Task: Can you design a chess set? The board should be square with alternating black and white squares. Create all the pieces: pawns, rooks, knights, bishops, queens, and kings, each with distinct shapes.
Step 545:
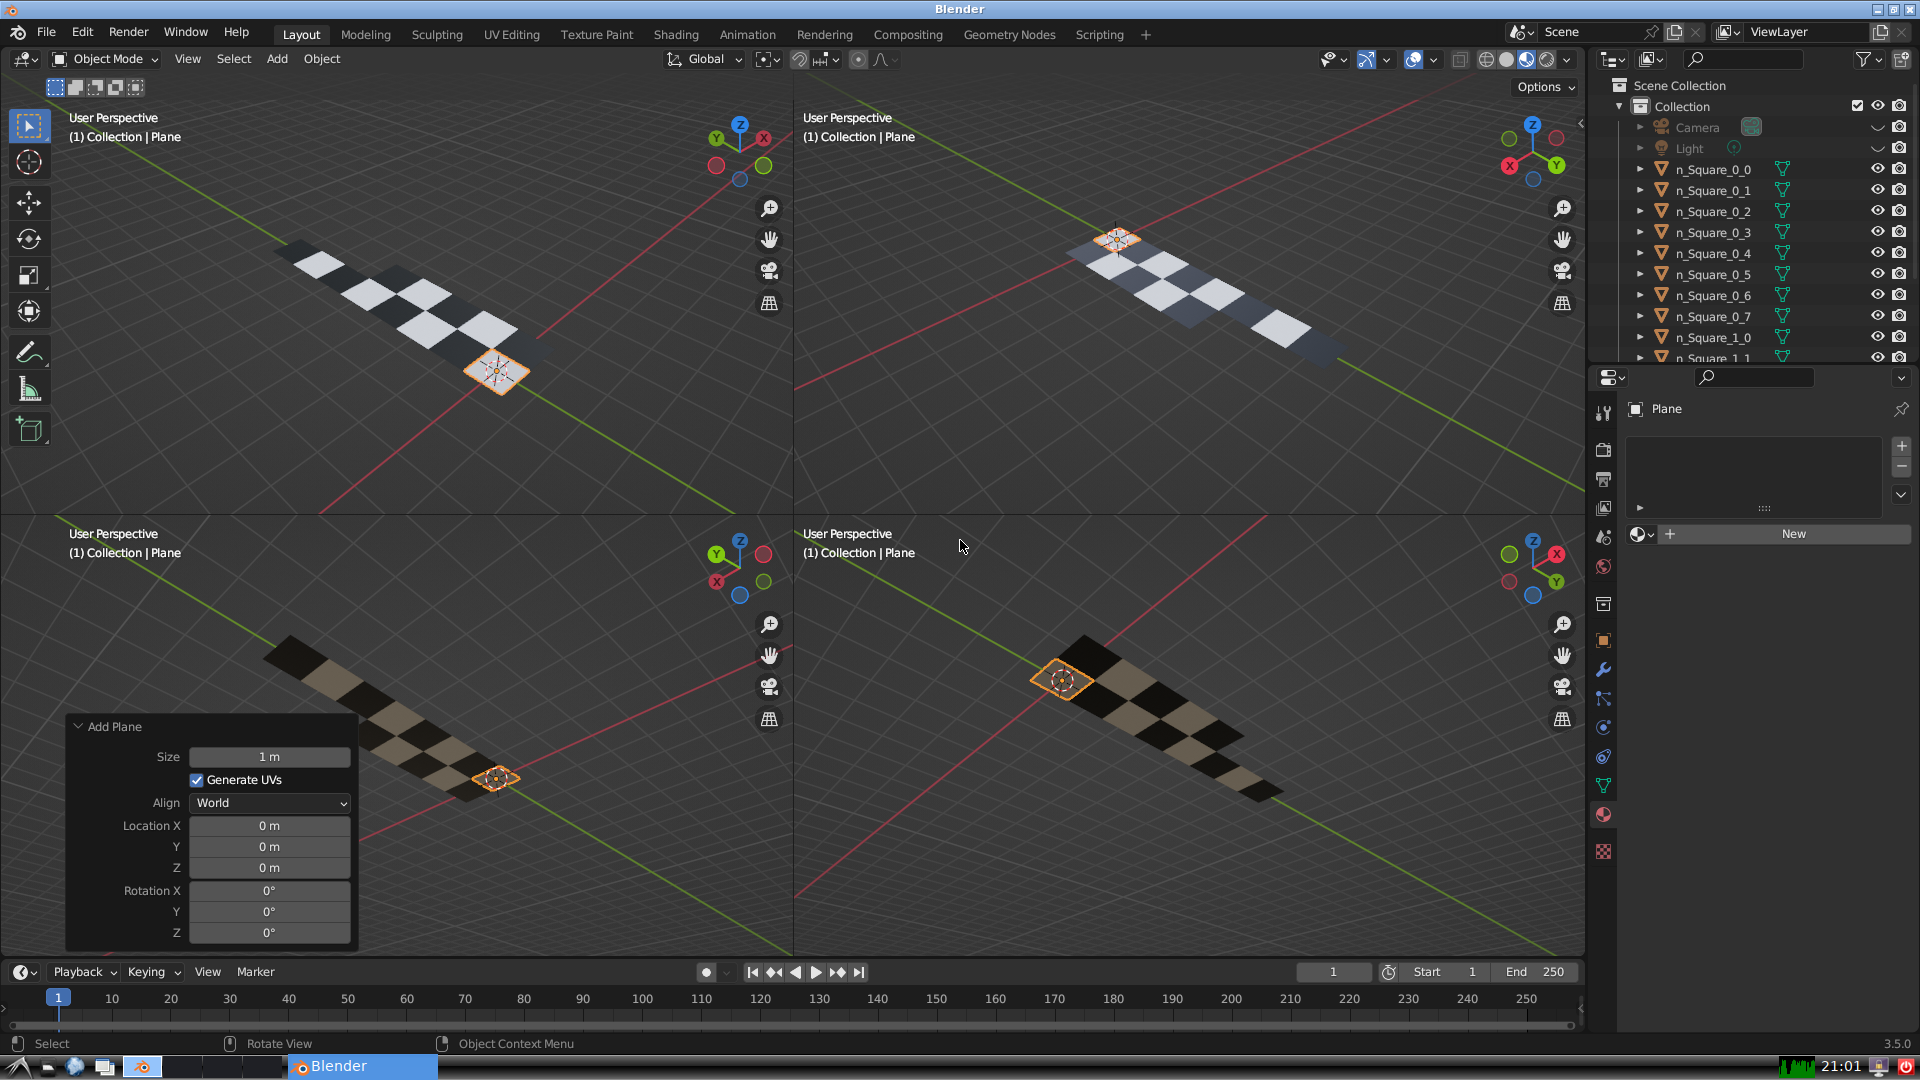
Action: {"mouse_move": [270, 826]}